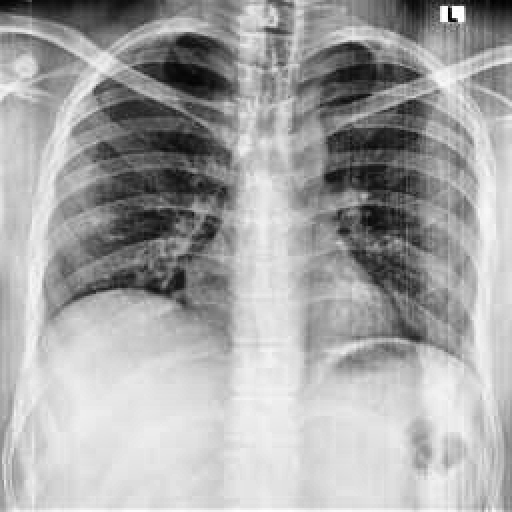
Finding: NORMAL